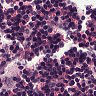
Metastatic tissue present: no